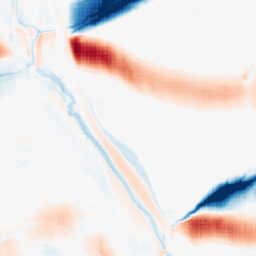
Category: morphological
Decomposition family: morphological_ellipse
Decomposition parameters: operation: average
width: 50
height: 5
Upsampling method: sinc_blackman
Upsampling parameters: scale: 8
kernel_size: 16
Upsampling scale: 8